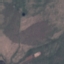
Land use / land cover: HerbaceousVegetation